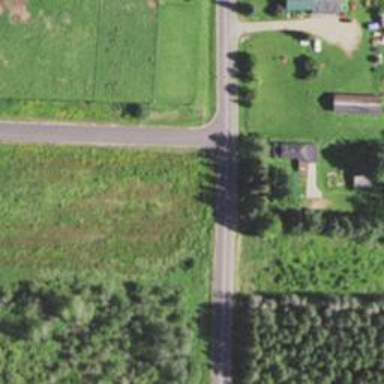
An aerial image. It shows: Unclassified road.